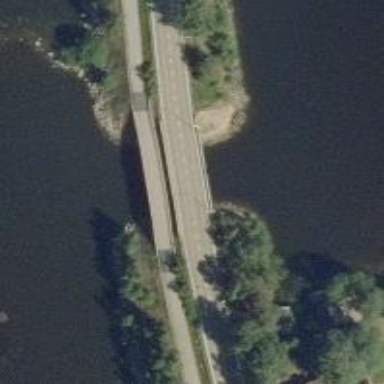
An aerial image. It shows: Asphalt cycleway on bridge.